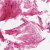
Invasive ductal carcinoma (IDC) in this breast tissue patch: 0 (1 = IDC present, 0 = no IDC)